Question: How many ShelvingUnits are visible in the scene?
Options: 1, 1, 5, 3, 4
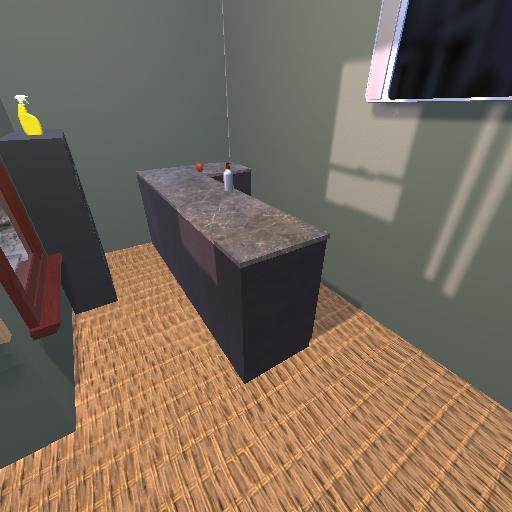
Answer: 1